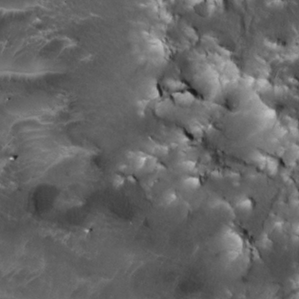
Label: non_frost